Question:
what could be the problem here?help me please :)
and please explain hehe thanks! :)
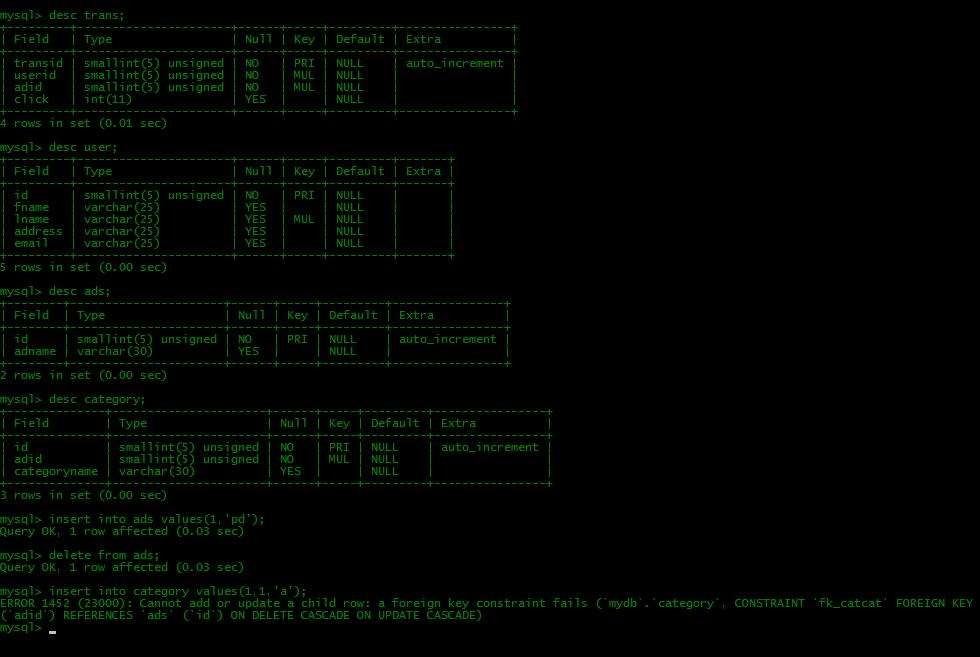
Answer: because you have set 'FOREIGN KEY' constraint on your table 'category'.
'''
Insert into ads values (1, 'pd'); // successful
DELETE from ads // successful
INSERT INTO category VALUES (1,1,'a'); // failed!
'''
the third query failed because value for 'adid' which is '1' doesn't exist anymore on table category. In other words, the value for 'adid' on table category is depended on the values for 'ID' on table 'ads'.